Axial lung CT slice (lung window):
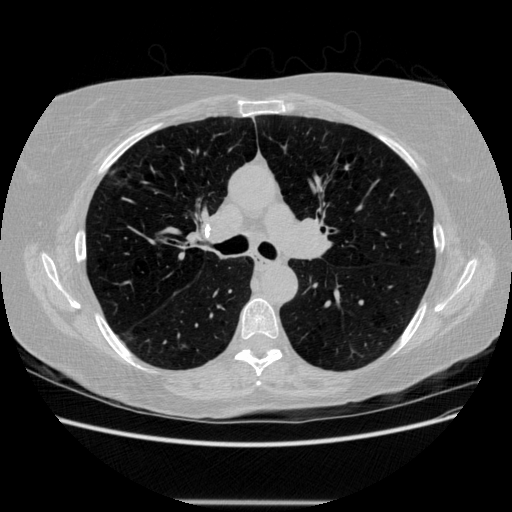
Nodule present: no